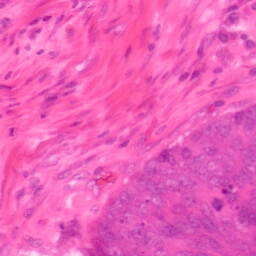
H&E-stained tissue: Colon